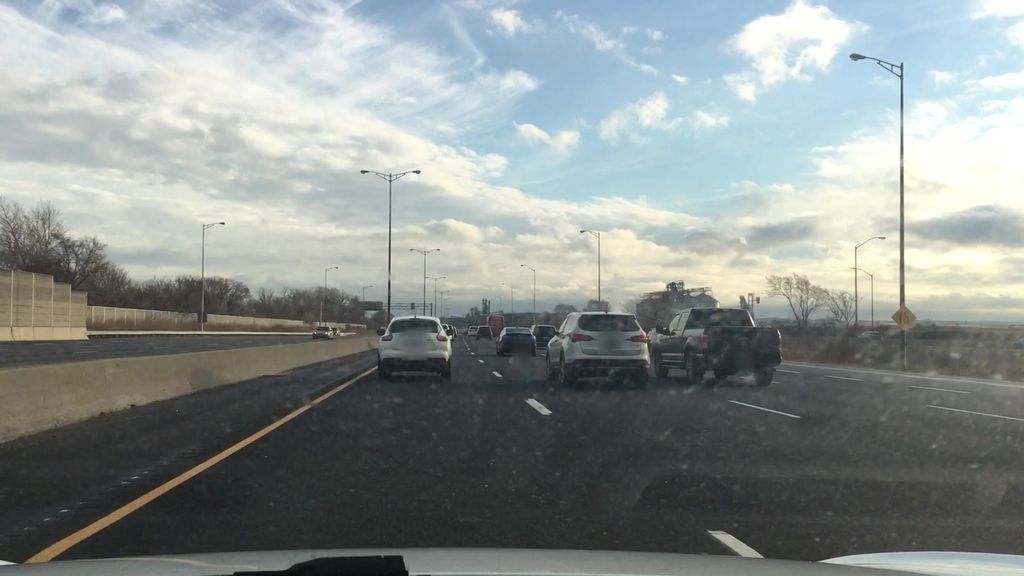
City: hamilton